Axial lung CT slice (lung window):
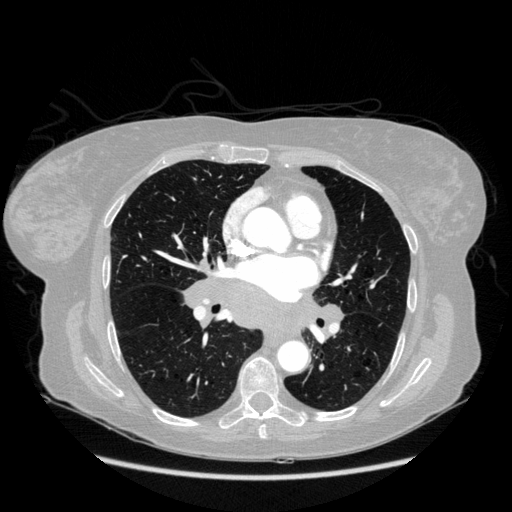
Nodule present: no